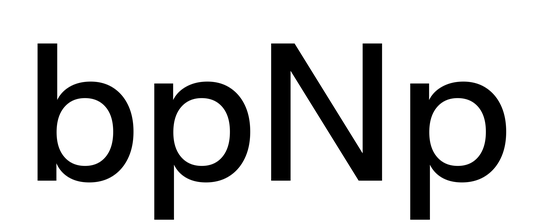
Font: InstrumentSans_Medium